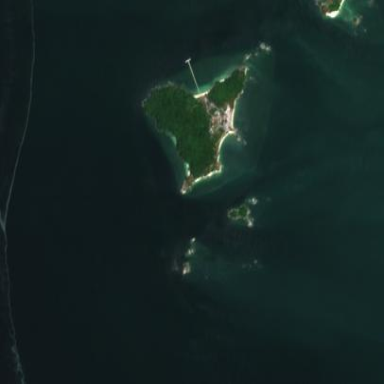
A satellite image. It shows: Island with natural coastline.